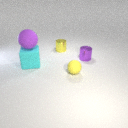
large cyan rubber cube in front of small purple metal cylinder